Question: I have a one row panelgrid as a header of the welcome page. It has 5 elements. First two are informations, third is a command link, and last two are command buttons to change language.
I want to
- have it in one line
- have it on full width of the screen;
- have two right buttons aligned to the right side of the screen
- have first three elements (cells/columns) aligned to the right side with little determined space between them.
I tried as following:
'''
<h:panelGrid columns="5" columnClasses="top_column1, top_column2, top_column3, top_column4, top_column5" style="width: 100%">
<h:outputText value="#{msg.LoggedAs}:" />
<h:outputText value="#{userManager.loggedUser.username} / "/>
<h:commandLink value="#{msg.butLogout}" action="#{userManager.logout()}" style="color: white" />
<h:commandButton action="#{languageOfSystem.changeLanguage('en')}" image="/resources/icons/usa_24.png" title="english" />
<h:commandButton action="#{languageOfSystem.changeLanguage('pl')}" image="/resources/icons/poland_24.png" title="polish"/>
</h:panelGrid>
'''
with css like this:
'''
.top_column1 {
font-weight: normal;
}
.top_column2 {
}
.top_column3 {
width: 78%;
}
.top_column4 {
width: 24px;
}
.top_column5 {
width: 24px;
}
'''
And I've got effect like this:

But still it was achieved by determining width of the third column so if messages will have different lengths there will be two rows instead of one or everything go into the mess. How should I format my panel grid to achieve what I want?
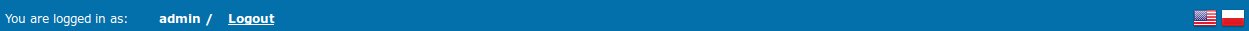
Answer: Add a CSS 'white-space' property with value of 'nowrap' to '.top_column1'.
By the way, this can better be a 2-column table where the 1st column has a width of '100%' and the 2nd column contains those language buttons. Or just use a div and float the language buttons right.